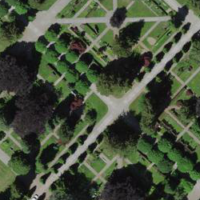
EUNIS habitat code: 53
Species observed at this site:
Chroicocephalus ridibundus
Corvus corone
Cyanistes caeruleus
Anas platyrhynchos
Parus major
Periparus ater
Sitta europaea
Garrulus glandarius
Fringilla coelebs
Turdus merula